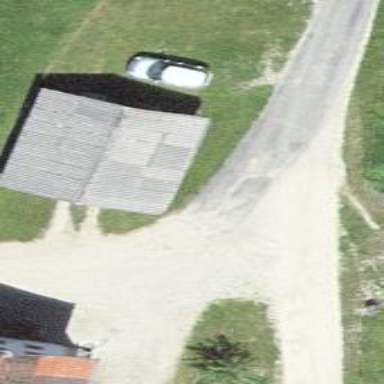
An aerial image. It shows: Garage building.